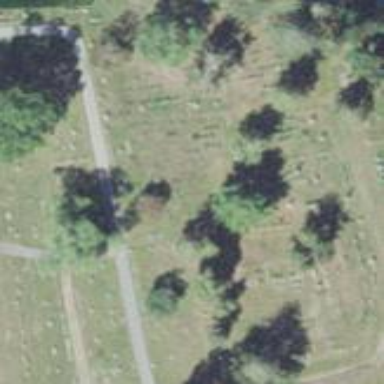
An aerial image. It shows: Cemetery located within woodland area. The site is categorized as "Existing Preserved Open Space".